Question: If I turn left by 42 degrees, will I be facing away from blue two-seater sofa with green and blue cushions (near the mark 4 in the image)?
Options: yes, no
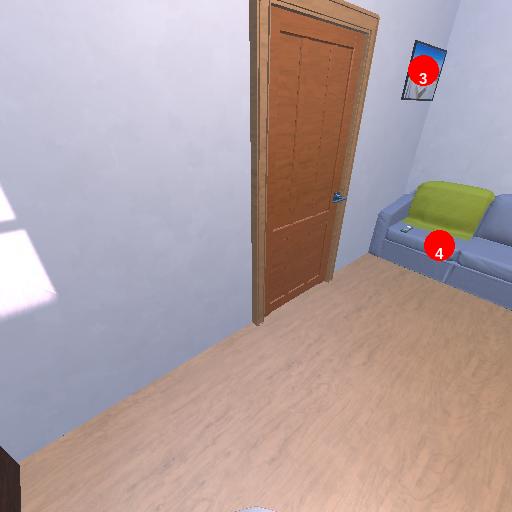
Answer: yes